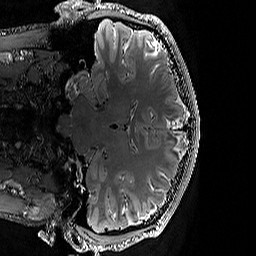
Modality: T2w
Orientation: coronal
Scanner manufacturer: siemens
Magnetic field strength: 3 T
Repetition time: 3.2 s
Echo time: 0.428 s